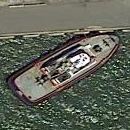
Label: civil